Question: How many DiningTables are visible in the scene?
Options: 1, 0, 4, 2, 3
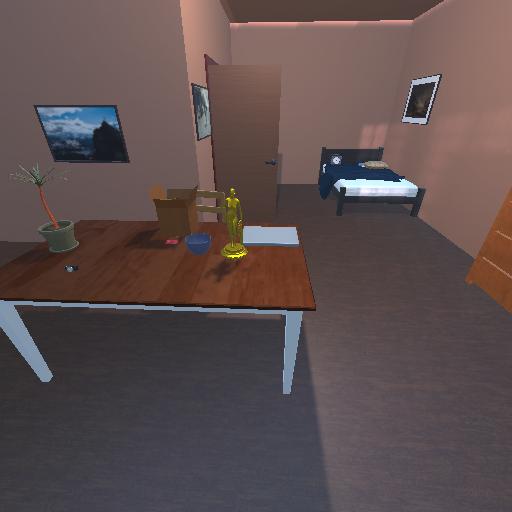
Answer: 1